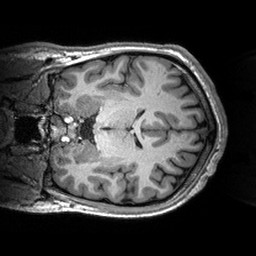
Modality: T1w
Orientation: coronal
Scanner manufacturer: siemens
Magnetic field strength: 3 T
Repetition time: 2.53 s
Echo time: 0.00288 s